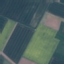
Label: AnnualCrop